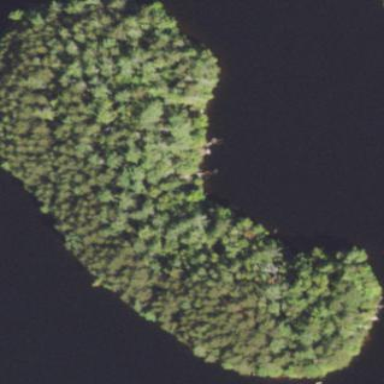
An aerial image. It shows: Islet.